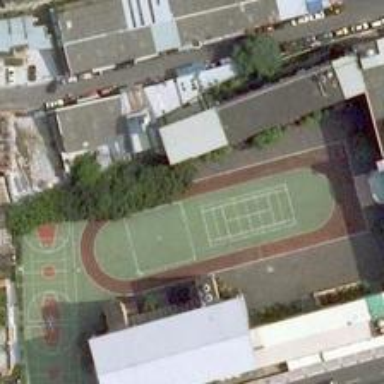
The messy buildings surrounded a few pieces of courts .